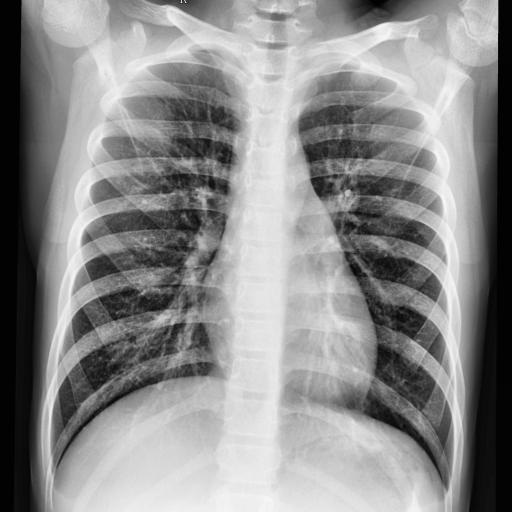
Finding: NORMAL